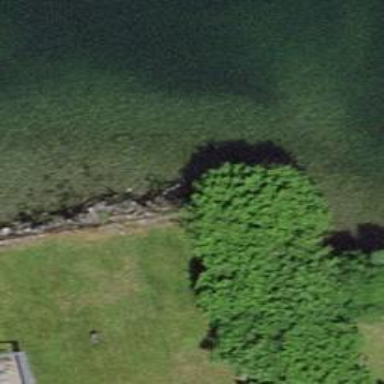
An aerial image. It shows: Hedge barrier.